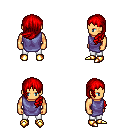
a pixel art fantasy rpg character, male body template, human, tanned skin, chain tabard jacket, white pants, red left-swept hairstyle, gold boots, four views (front, back, left, right), 2x2 character sprite sheet, small pixel art, hard edges, no anti-aliasing